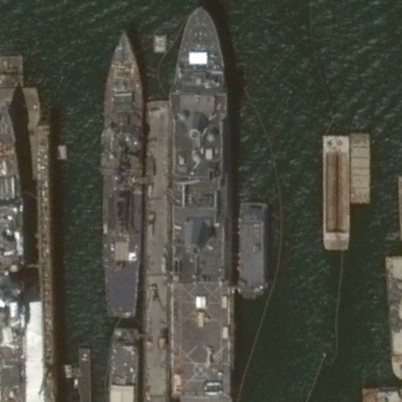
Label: combat